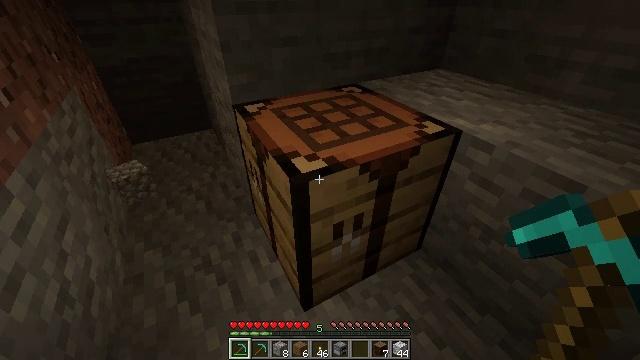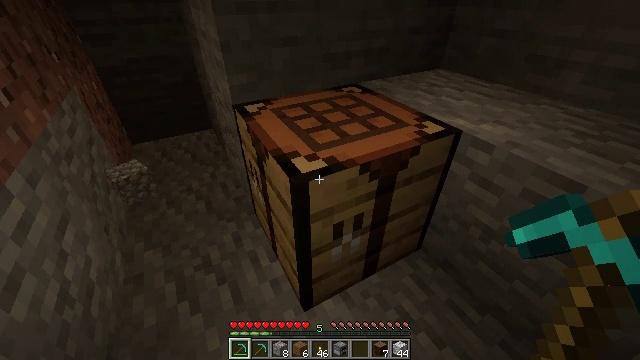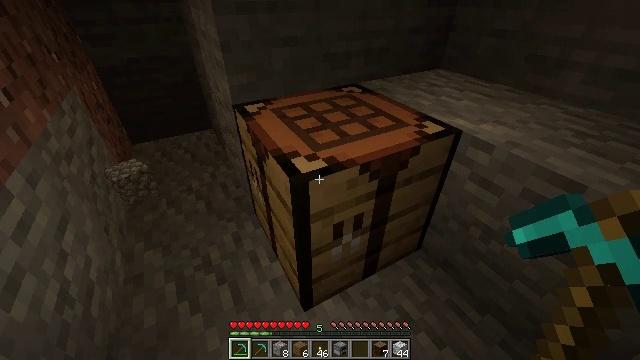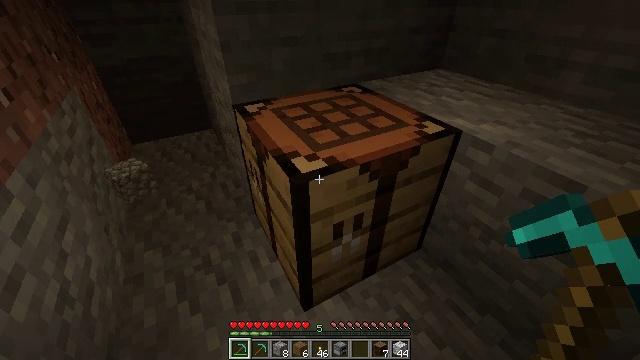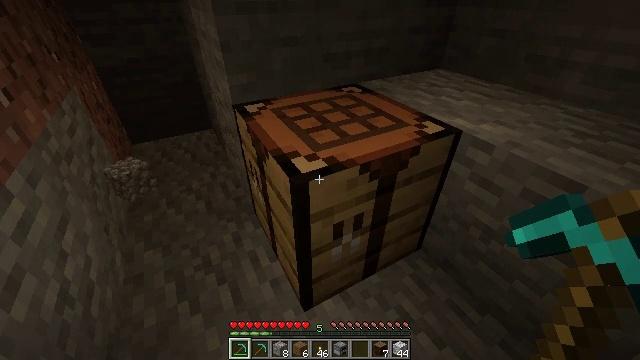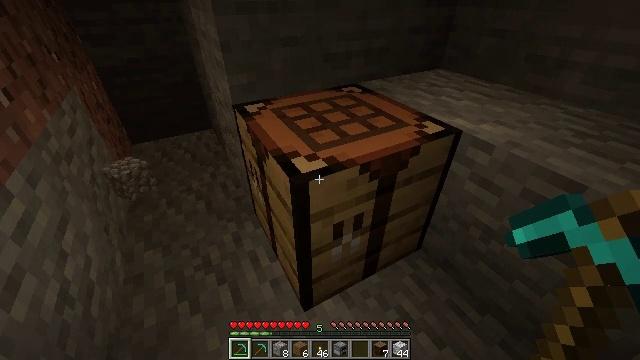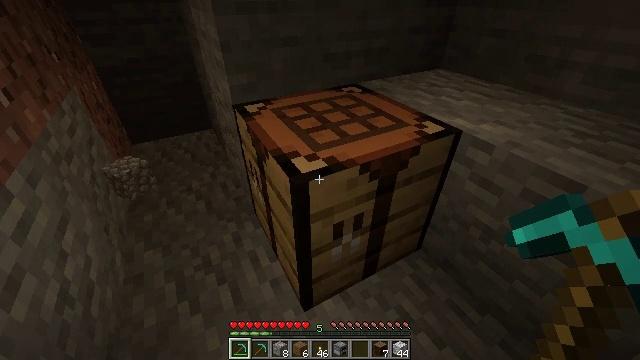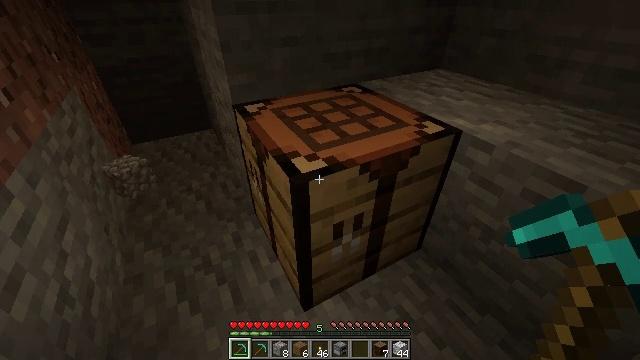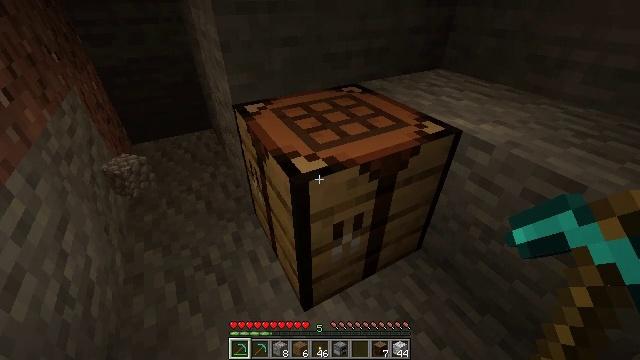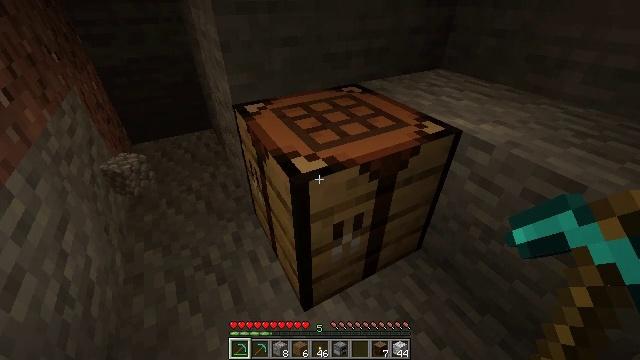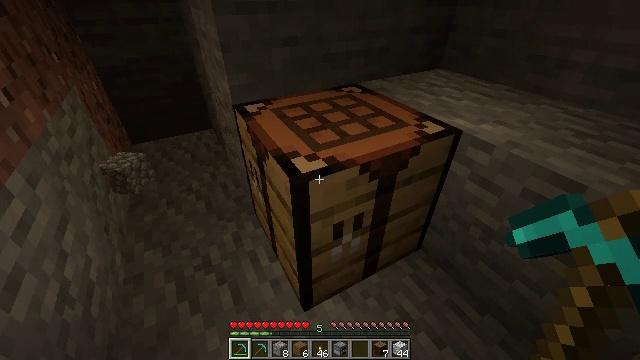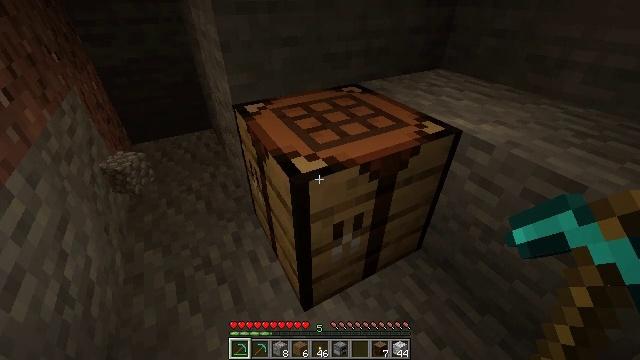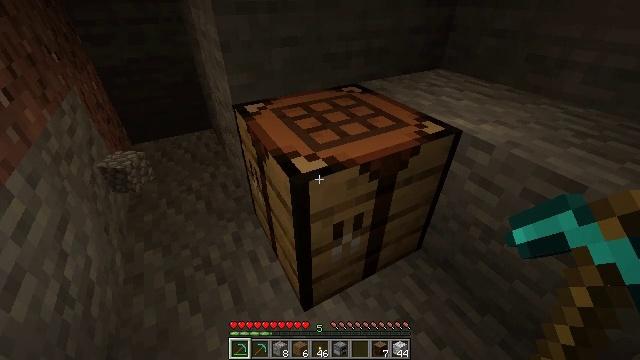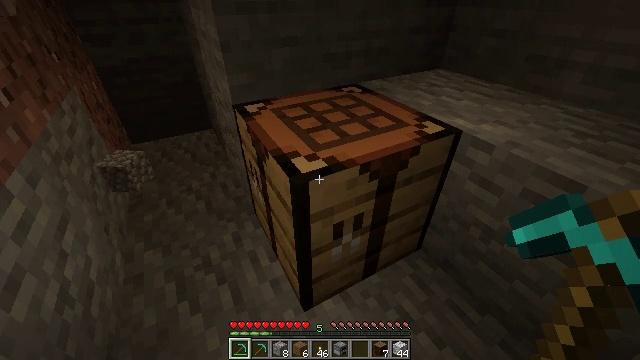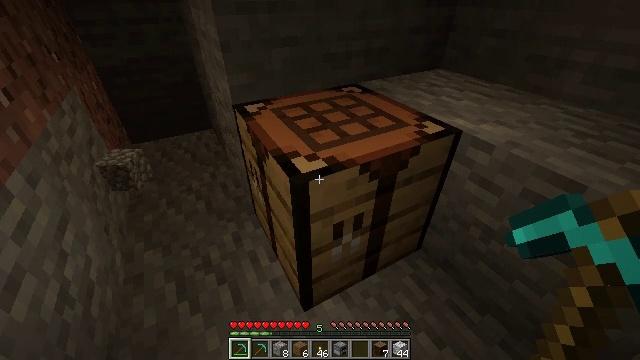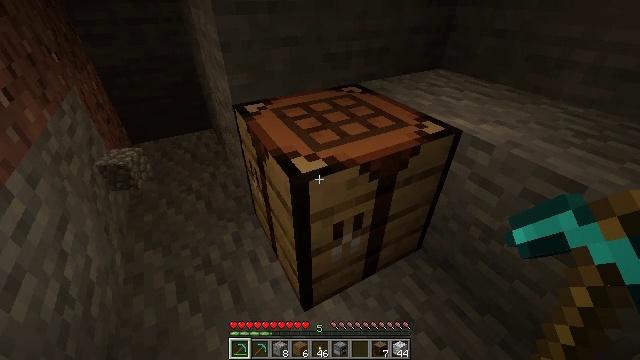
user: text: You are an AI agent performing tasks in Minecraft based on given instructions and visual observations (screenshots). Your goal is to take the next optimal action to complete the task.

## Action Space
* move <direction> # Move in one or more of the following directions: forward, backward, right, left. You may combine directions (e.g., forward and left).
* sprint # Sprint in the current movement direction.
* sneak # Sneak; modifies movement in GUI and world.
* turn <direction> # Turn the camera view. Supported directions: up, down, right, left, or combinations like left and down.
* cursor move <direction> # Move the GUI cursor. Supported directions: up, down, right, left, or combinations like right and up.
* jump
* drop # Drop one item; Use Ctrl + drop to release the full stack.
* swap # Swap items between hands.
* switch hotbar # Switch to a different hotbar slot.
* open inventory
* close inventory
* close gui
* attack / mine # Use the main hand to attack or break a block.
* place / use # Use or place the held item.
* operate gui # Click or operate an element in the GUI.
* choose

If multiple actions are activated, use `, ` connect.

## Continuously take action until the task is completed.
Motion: motion action
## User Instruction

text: Left click on the crafting table
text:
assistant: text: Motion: no_op
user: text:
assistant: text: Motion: no_op
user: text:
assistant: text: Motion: no_op
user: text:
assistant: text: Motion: no_op
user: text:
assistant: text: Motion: no_op
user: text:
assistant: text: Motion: no_op
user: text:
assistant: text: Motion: no_op
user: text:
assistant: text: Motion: no_op
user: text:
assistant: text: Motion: no_op
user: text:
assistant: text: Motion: no_op
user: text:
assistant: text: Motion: no_op
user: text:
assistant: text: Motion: no_op
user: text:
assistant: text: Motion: no_op
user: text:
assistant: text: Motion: no_op
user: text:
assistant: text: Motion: no_op
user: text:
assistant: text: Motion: no_op
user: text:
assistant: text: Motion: no_op
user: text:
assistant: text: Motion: no_op
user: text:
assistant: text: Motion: no_op
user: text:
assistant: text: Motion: no_op
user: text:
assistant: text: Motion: no_op
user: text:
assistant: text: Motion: no_op
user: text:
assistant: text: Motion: no_op
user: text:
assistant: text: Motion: no_op
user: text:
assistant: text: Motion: no_op
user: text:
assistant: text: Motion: no_op
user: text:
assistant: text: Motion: no_op
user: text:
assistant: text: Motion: no_op
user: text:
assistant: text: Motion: no_op
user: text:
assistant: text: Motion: no_op